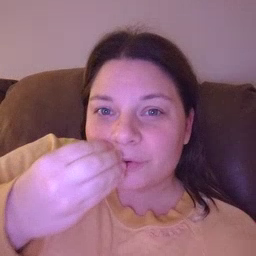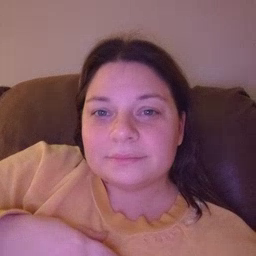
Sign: food